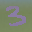
Label: 3